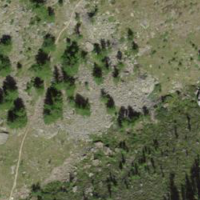
EUNIS habitat code: 26
Species observed at this site:
Cryptogramma crispa